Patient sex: M
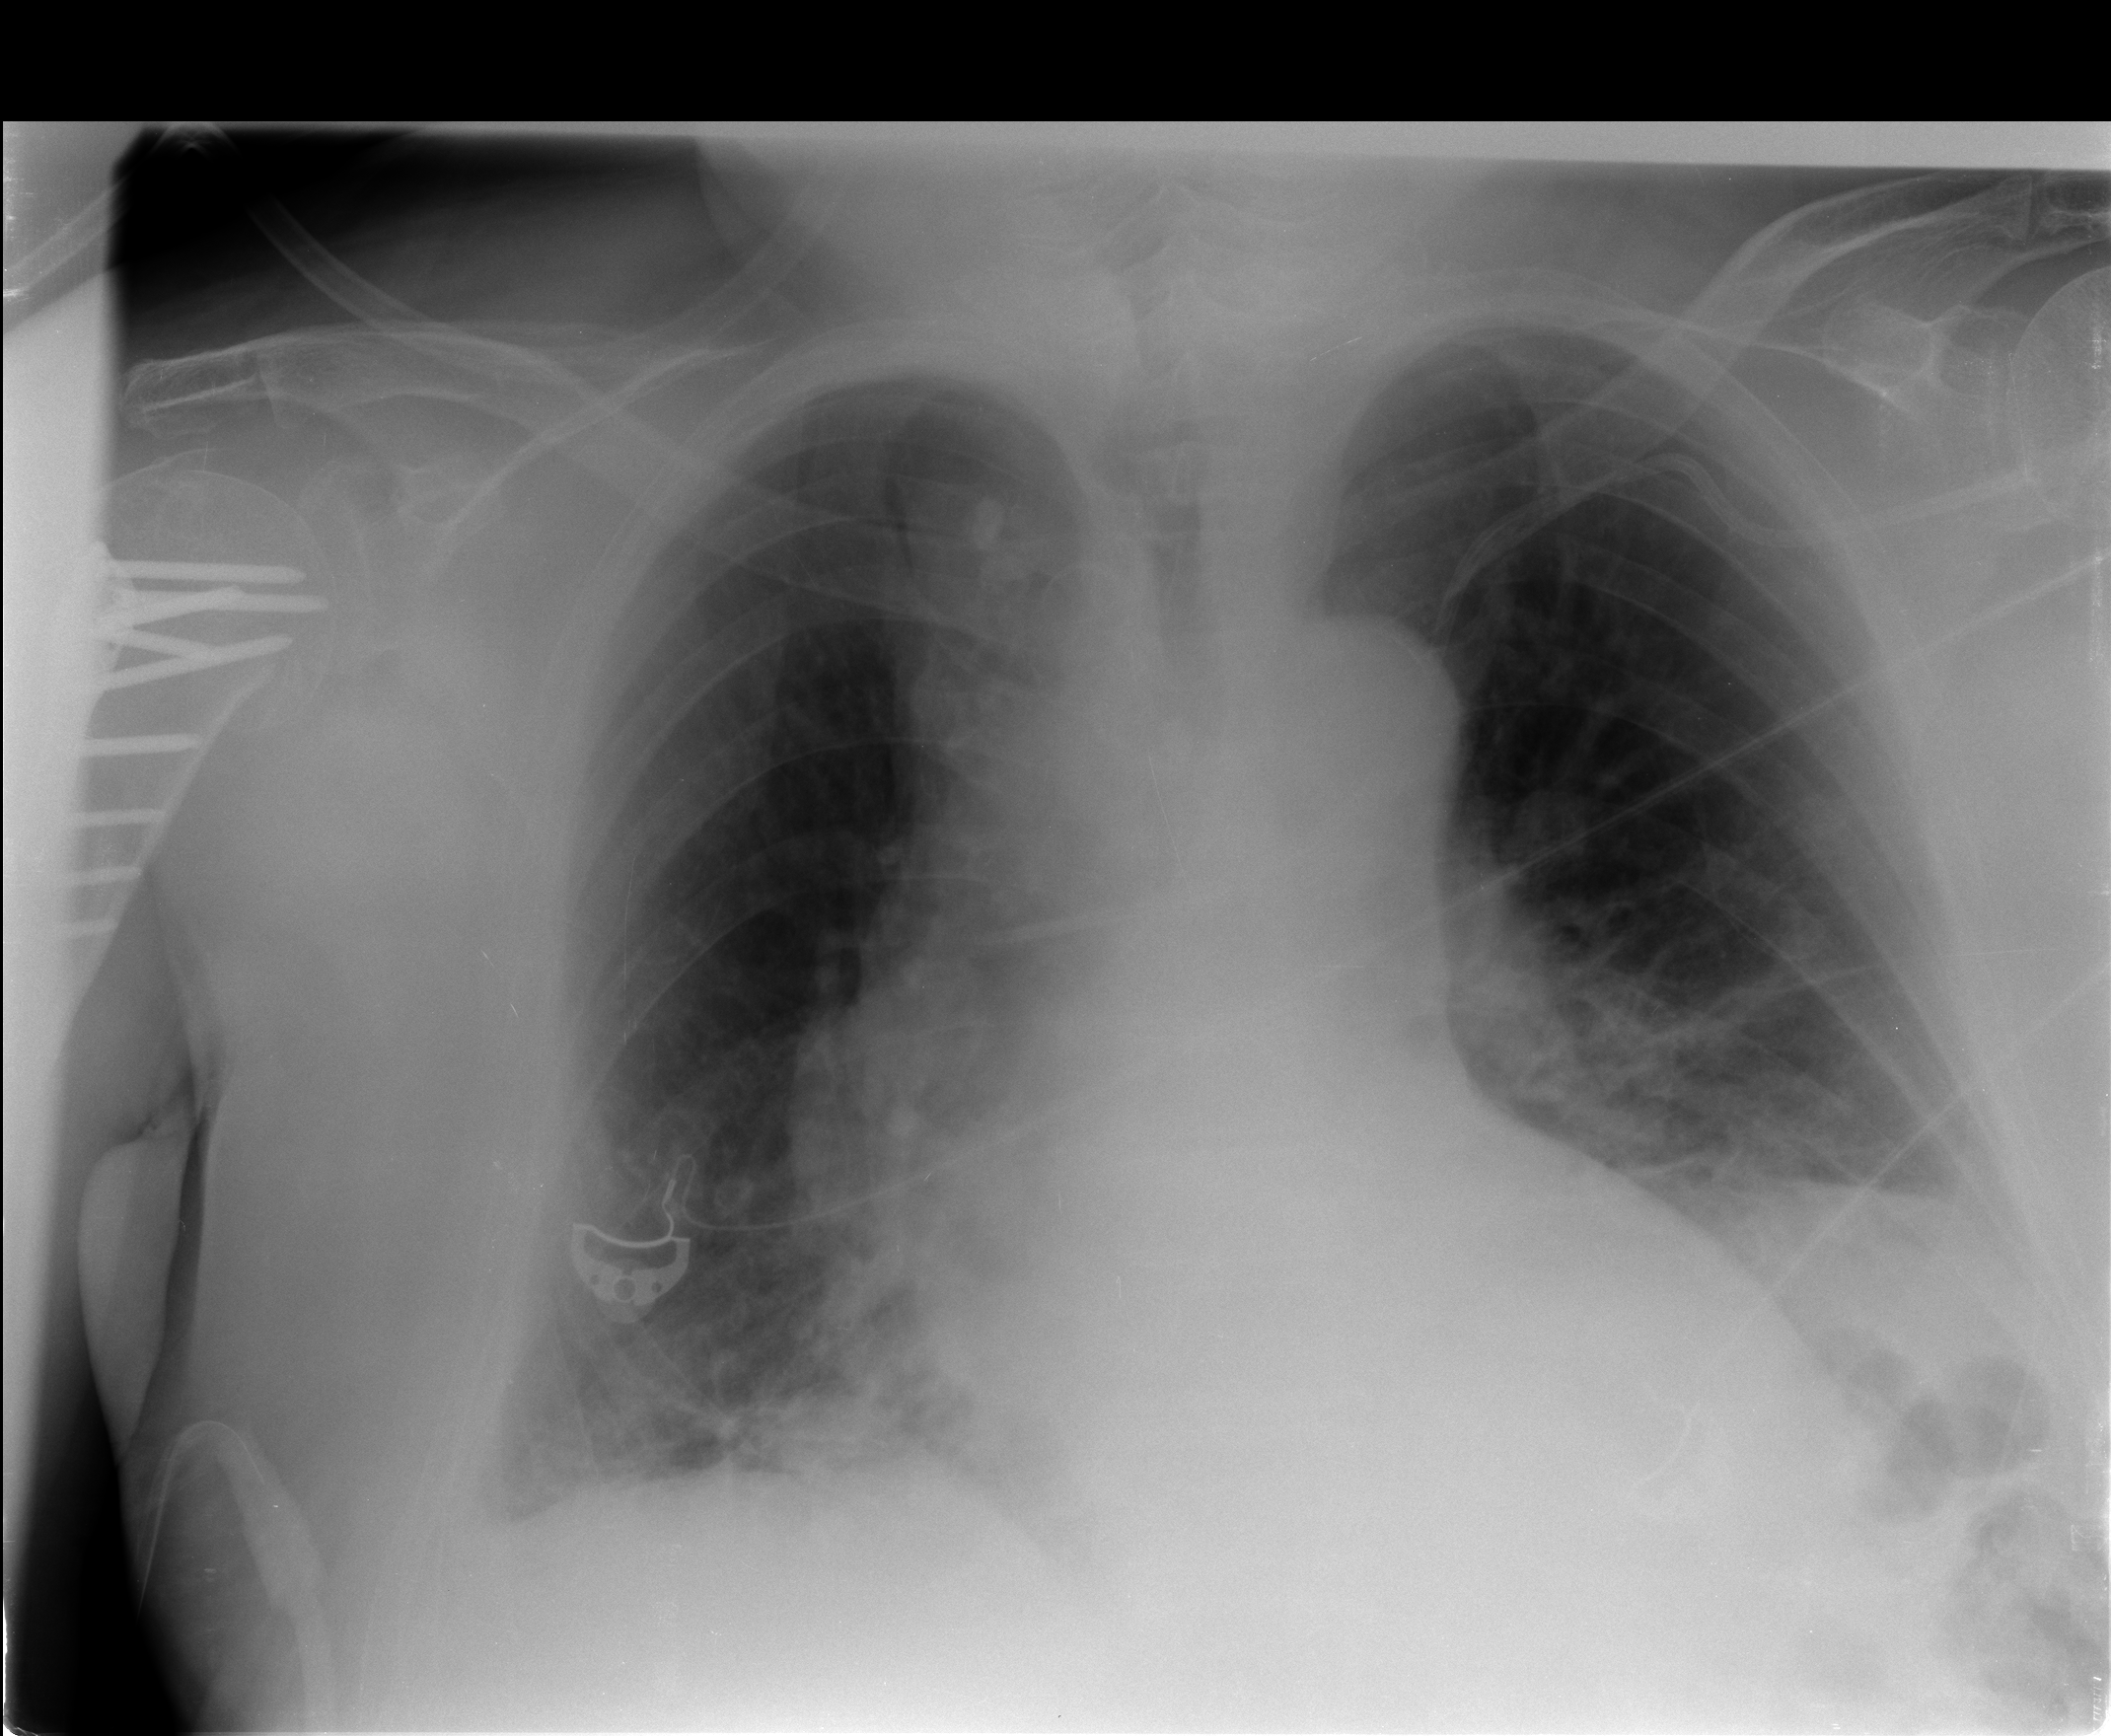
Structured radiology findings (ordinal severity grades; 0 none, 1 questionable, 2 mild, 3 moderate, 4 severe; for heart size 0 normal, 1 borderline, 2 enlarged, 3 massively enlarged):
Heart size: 2
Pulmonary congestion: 2
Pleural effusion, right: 2
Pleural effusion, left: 0
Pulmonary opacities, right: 0
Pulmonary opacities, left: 0
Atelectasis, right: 2
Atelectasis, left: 2